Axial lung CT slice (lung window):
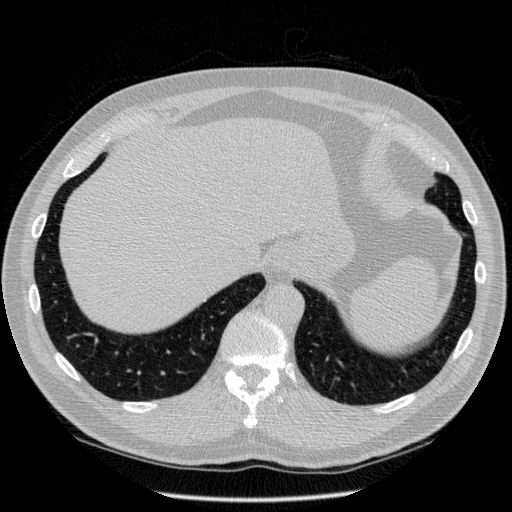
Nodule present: no